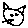
Label: cat